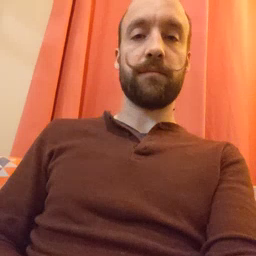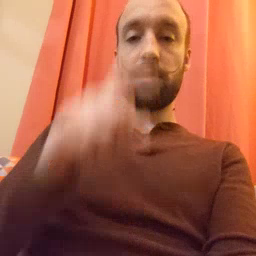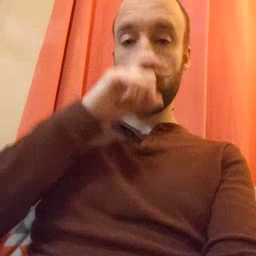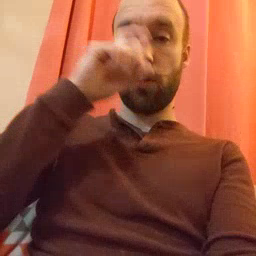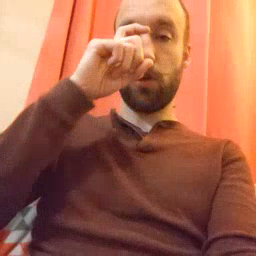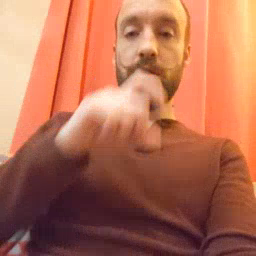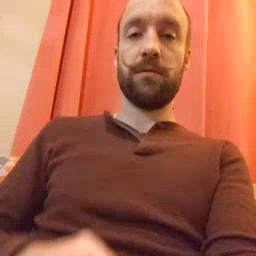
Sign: doll